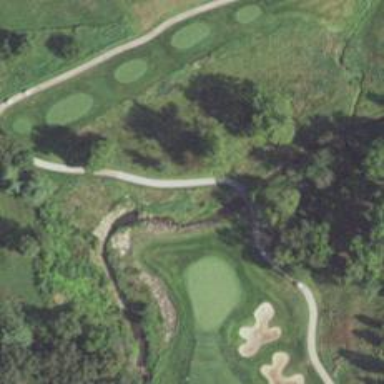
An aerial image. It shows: Path bridge over golf path.